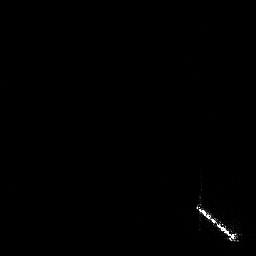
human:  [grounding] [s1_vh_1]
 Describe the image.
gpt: In the satellite image, there is  <ref>1 large ship </ref> <box>[[75, 73, 93, 94, 0]]</box> located at bottom right.